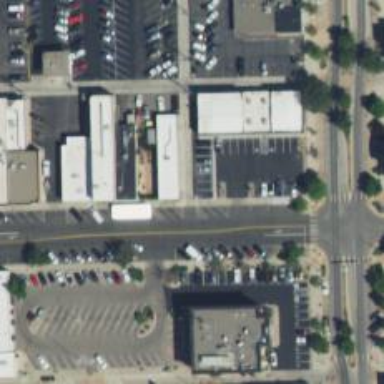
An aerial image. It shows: Parking space is available.